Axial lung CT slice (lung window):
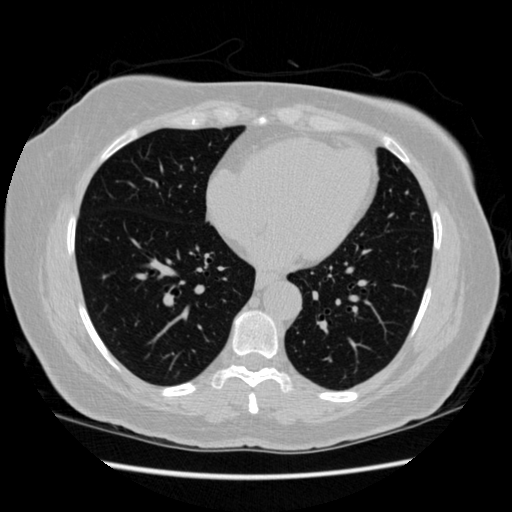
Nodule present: no